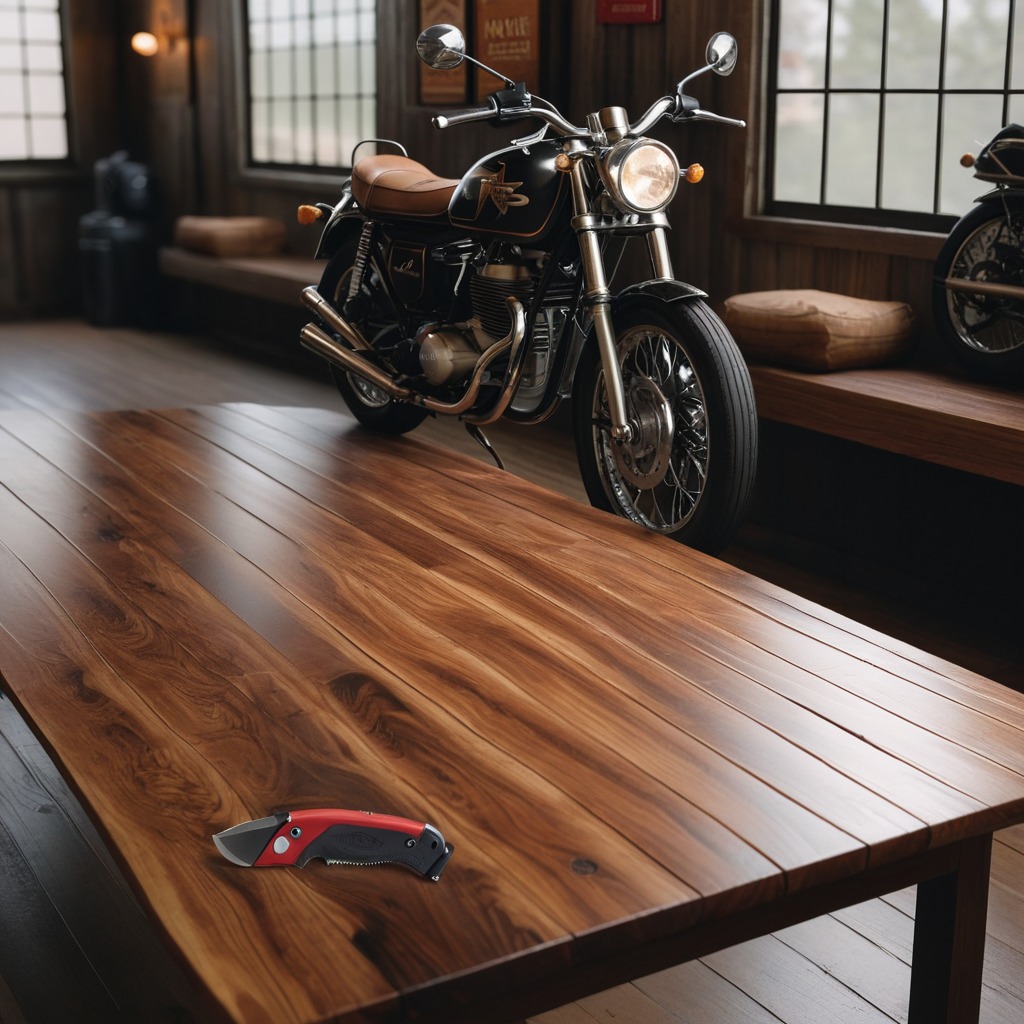
A utility knife lies on the oil-spilled wooden table in a vintage motorcycle garage.